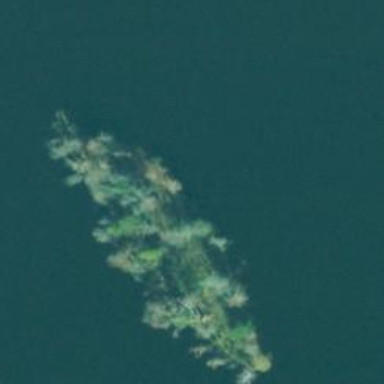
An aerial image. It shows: Islet surrounded by woodland.